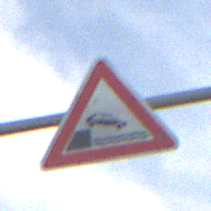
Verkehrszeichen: Ufer
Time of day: MorningAfternoon
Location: Outdoor (Nature)
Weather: PartlyCloudy
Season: NotSpecified
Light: Natural